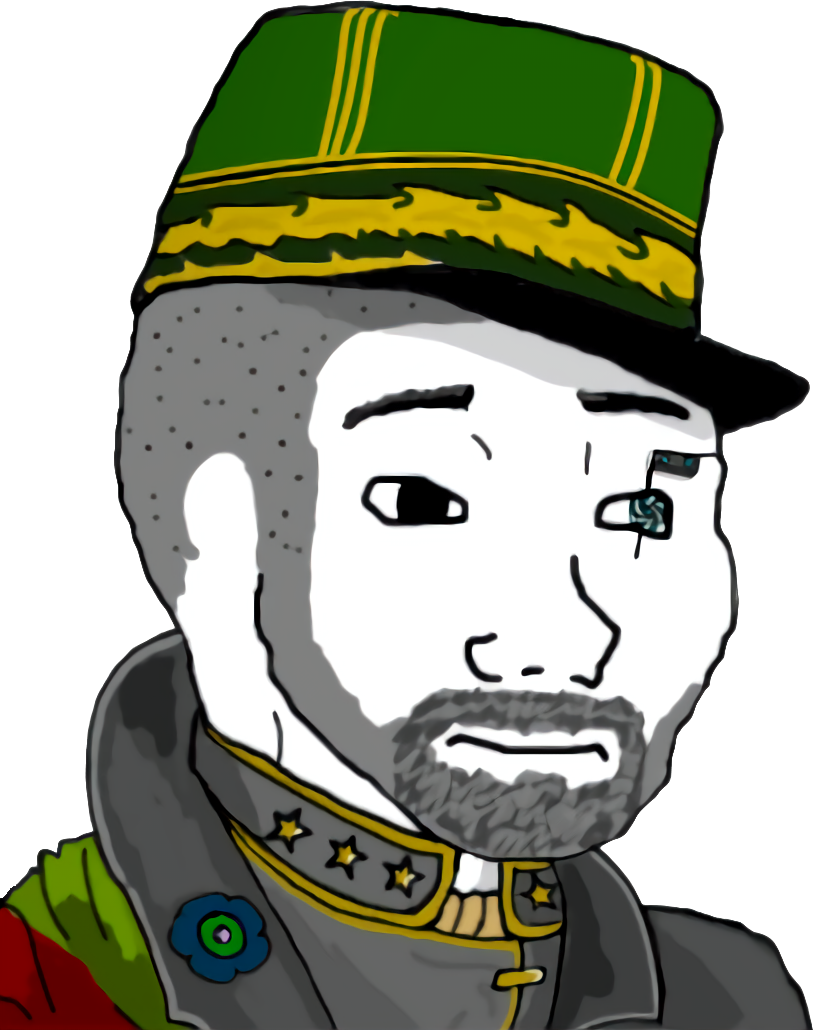
Label: 5_Doomer